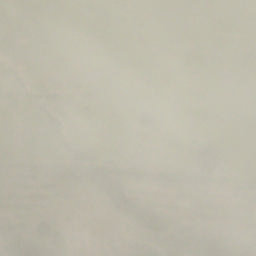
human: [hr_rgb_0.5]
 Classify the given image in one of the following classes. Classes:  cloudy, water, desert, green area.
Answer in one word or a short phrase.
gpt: cloudy